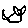
Label: cat